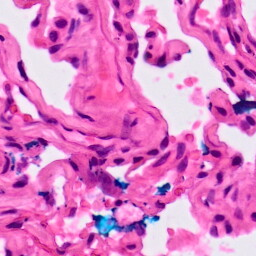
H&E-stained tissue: Lung